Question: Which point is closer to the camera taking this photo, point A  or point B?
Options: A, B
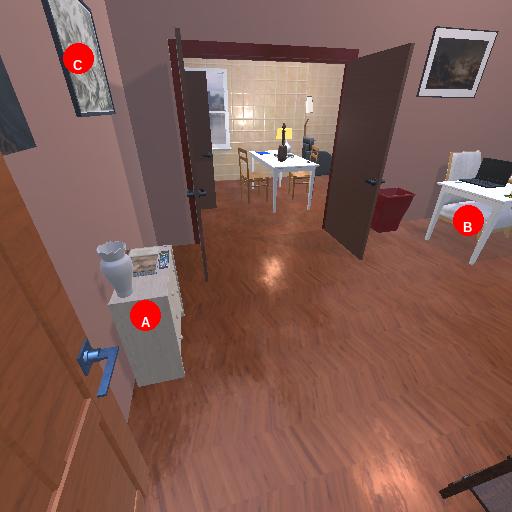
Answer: A